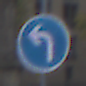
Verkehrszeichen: VorgeschriebeneFahrtrichtungLinks
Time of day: SunriseSunset
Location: Outdoor (Urban)
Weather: PartlyCloudy
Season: NotSpecified
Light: Natural